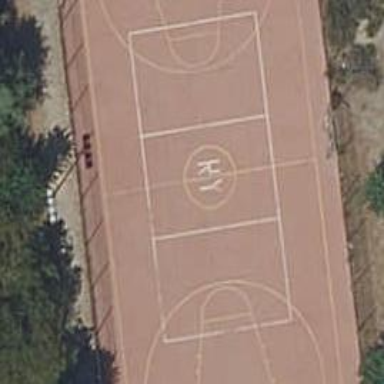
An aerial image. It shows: Basketball court in the leisure land pitch.